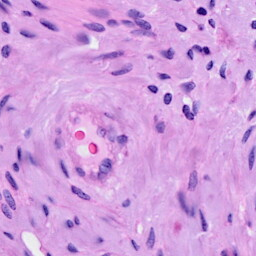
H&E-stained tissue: Cervix